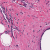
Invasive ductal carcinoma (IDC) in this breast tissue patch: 0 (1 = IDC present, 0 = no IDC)